Interaction volume radius: 10 \u00c5
Interaction volume height: 10 \u00c5
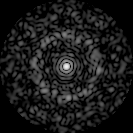
Disorder parameter: 0.8645